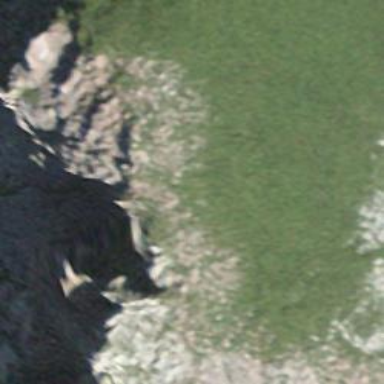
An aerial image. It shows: Natural cliff.